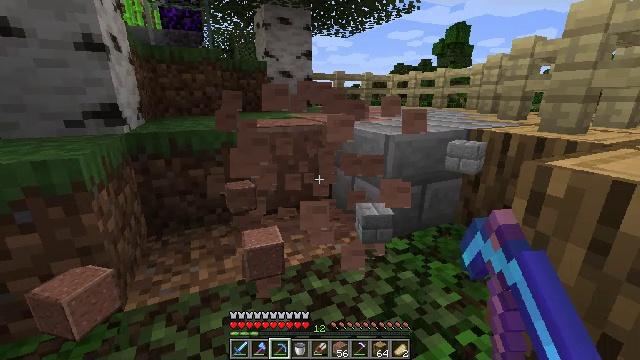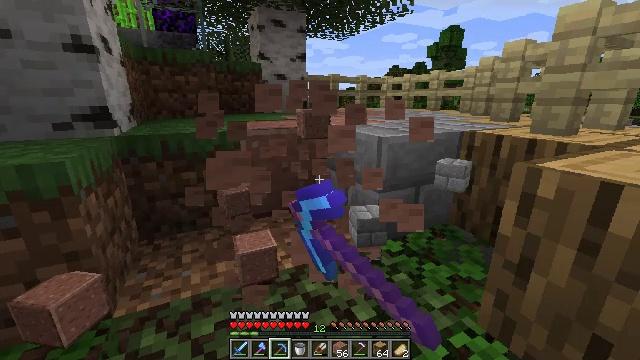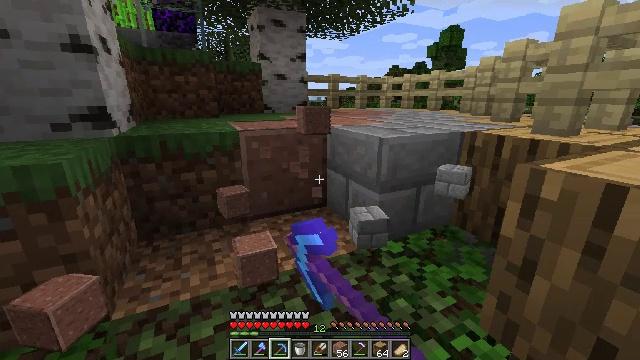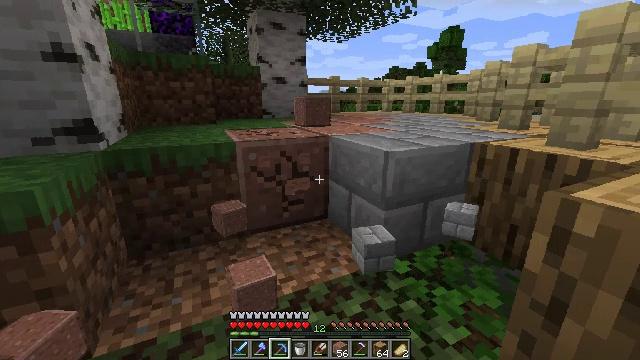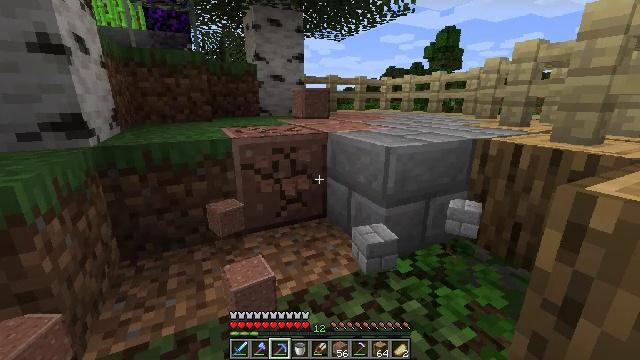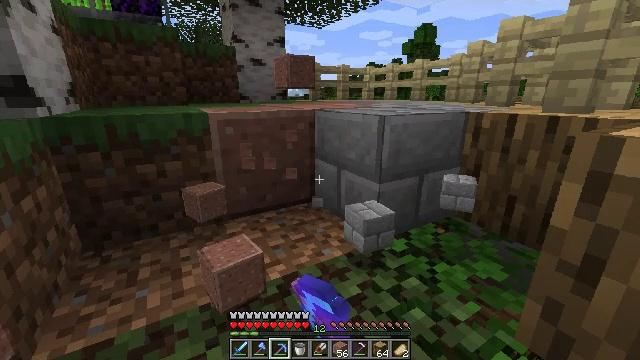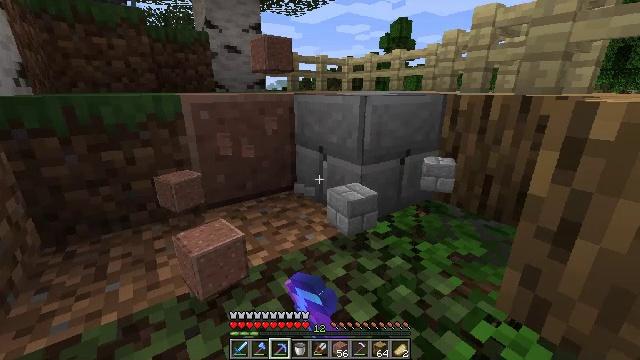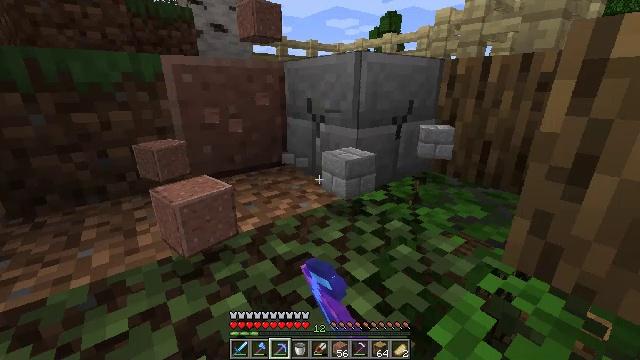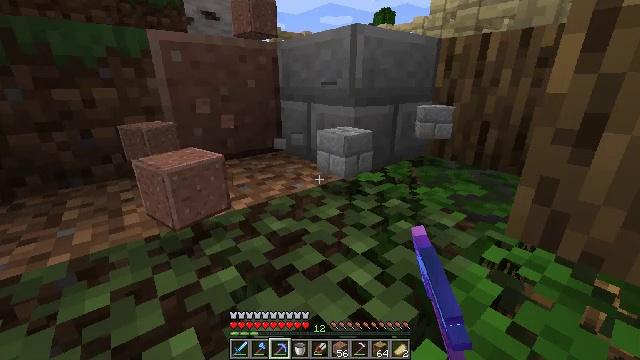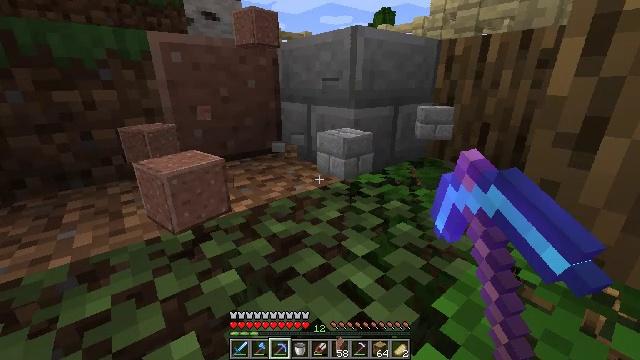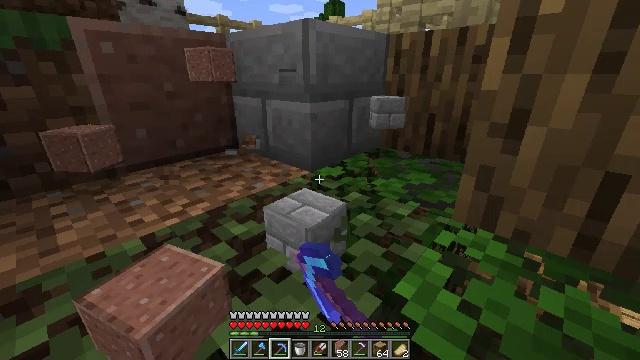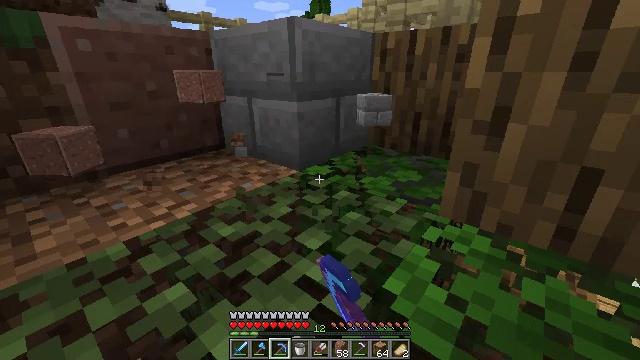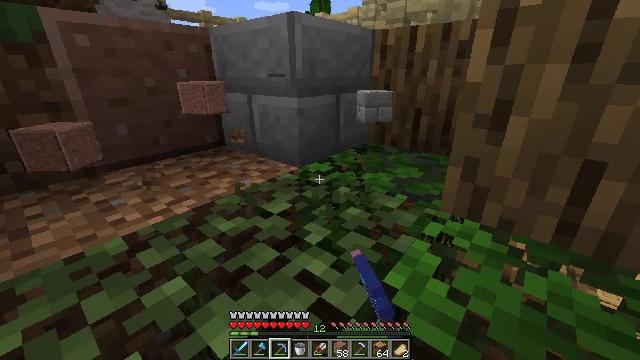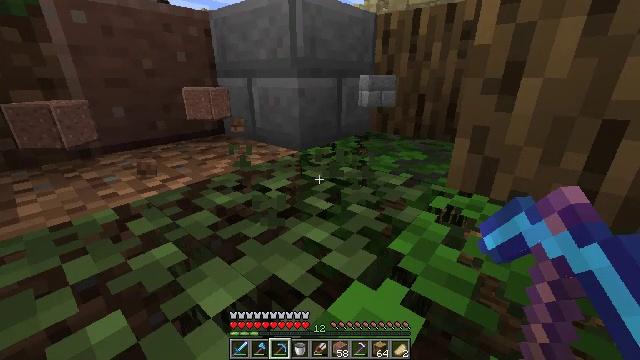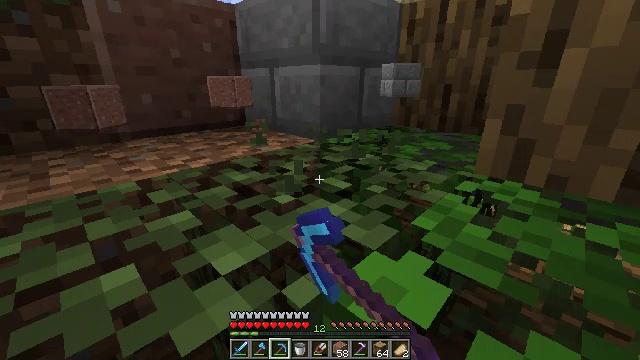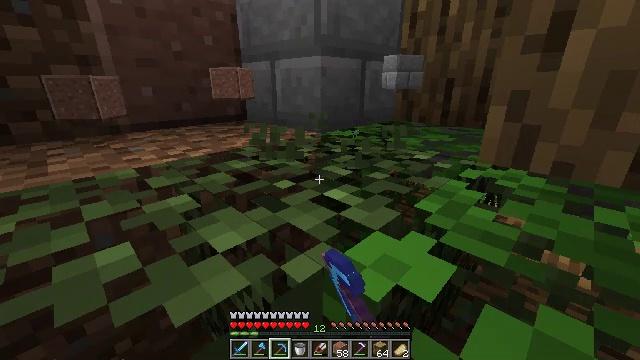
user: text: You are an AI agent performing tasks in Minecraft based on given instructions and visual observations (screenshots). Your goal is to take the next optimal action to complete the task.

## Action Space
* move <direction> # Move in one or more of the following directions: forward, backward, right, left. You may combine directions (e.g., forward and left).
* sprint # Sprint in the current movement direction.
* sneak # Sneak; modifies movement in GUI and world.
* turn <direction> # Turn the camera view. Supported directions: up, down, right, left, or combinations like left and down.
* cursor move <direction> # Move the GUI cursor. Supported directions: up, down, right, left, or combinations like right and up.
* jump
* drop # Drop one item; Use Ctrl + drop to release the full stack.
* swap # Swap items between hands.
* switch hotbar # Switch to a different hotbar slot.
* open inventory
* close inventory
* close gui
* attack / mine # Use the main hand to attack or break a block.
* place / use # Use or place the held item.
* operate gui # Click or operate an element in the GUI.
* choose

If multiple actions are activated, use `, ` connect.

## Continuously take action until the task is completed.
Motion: motion action
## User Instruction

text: Remove birch leaves from trees.
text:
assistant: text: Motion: move forward, sneak, attack / mine
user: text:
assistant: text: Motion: move forward, attack / mine
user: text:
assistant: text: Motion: move forward, attack / mine
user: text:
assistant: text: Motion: move forward, attack / mine
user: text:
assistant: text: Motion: move forward, turn right, attack / mine
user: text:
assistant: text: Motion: move forward, turn right and down, attack / mine
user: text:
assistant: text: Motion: move forward, turn right, attack / mine
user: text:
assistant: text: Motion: move forward, turn right, attack / mine
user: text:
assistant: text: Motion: move forward, attack / mine
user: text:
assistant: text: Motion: move forward, turn right and down, attack / mine
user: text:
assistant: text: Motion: move forward, sneak, turn right, attack / mine
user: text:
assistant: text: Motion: move forward, sneak, attack / mine
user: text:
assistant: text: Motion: move forward, sneak, attack / mine
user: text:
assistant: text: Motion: move forward, sneak, turn left, attack / mine
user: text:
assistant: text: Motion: move forward, sneak, attack / mine
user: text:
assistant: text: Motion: move forward, sneak, attack / mine
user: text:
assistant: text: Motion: move forward, sneak
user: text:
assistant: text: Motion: move forward, sneak
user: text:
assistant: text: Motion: move forward, sneak
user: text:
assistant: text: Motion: move forward, sneak, jump
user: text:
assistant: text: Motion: sneak, jump